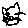
Label: cat